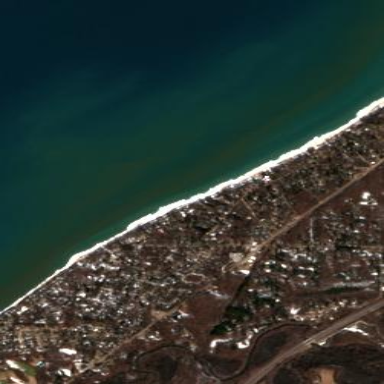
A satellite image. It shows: Sandy beach with natural surroundings.